Question: Hi I'm not too sure how to create the attached image effect where the right hand side is my main content and it shades onto my left sidebar which has a gradient effect downwards.

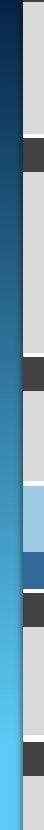
Answer: Check this out: <URL>.
'''
.body /*or element of your choice*/
-webkit-gradient(
{
linear,
left bottom,
left top,
color-stop(0.02, rgb(91,204,245)),
color-stop(0.76, rgb(5,37,70))
)
-moz-linear-gradient(
center bottom,
rgb(91,204,245) 2%,
rgb(5,37,70) 76%
)
}
'''
For the shadow from your main content use:
'''
.MyElement
{
box-shadow: 10px 10px 5px #888;
}
'''
And also check out <URL>.
Also, because not every browser supports the 'box-shadow' yet (IE), you can use <URL>
Hope some of that helps.